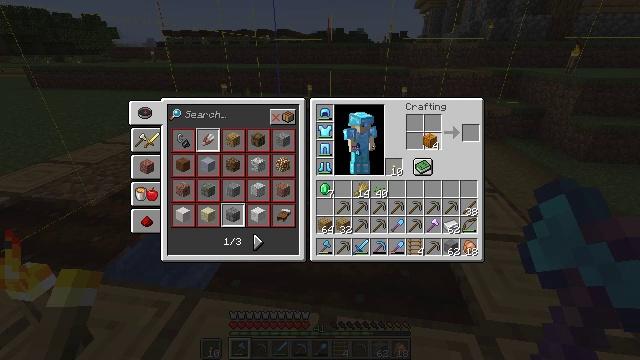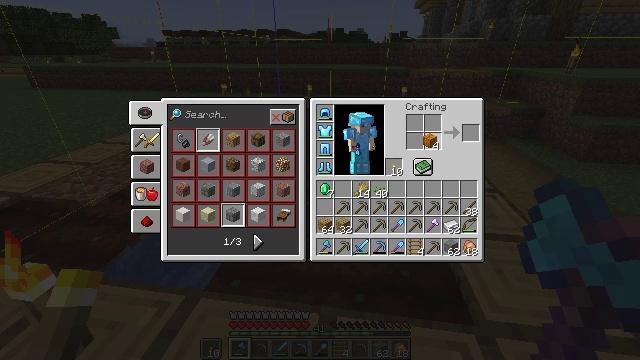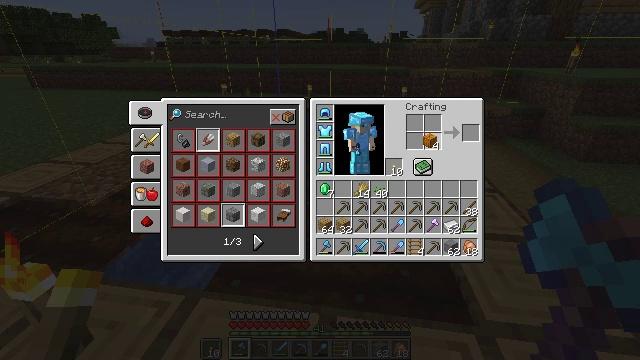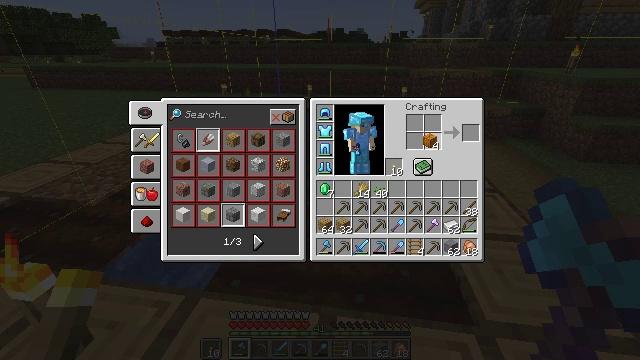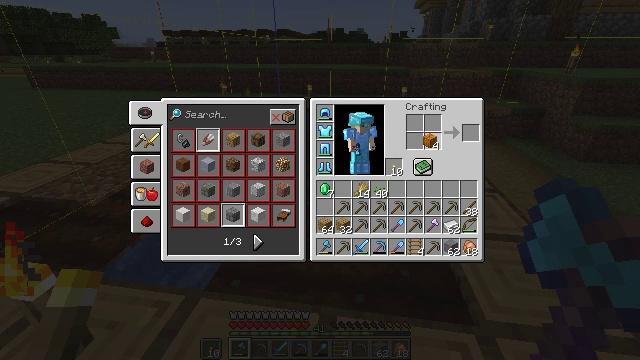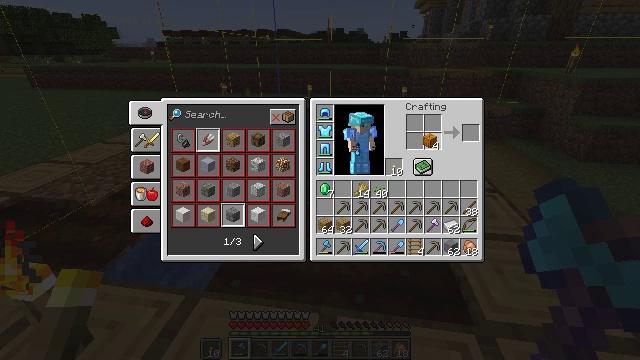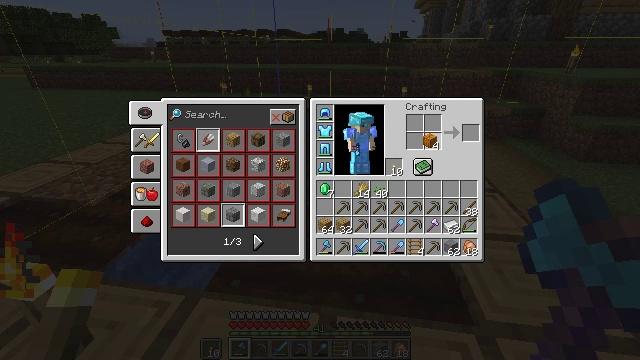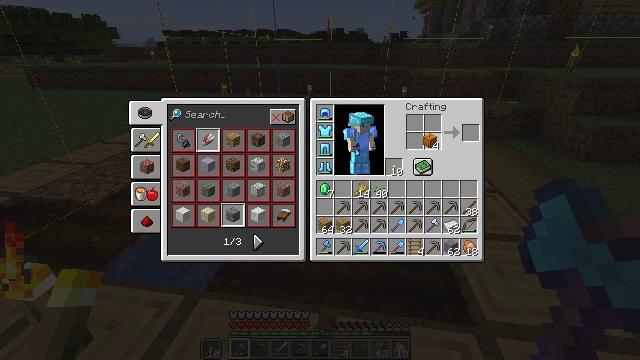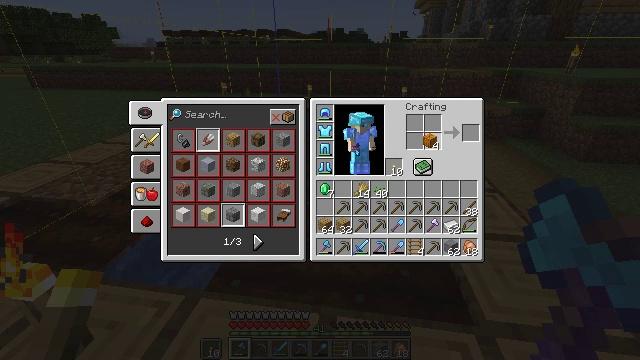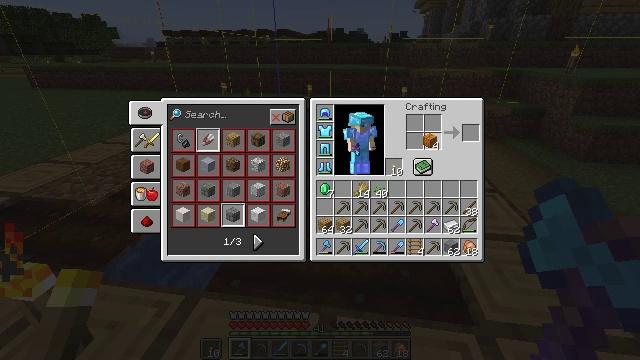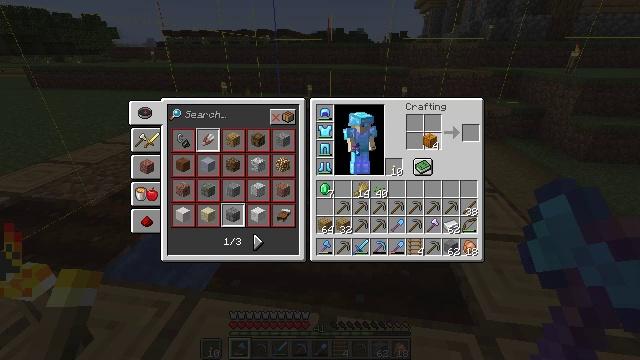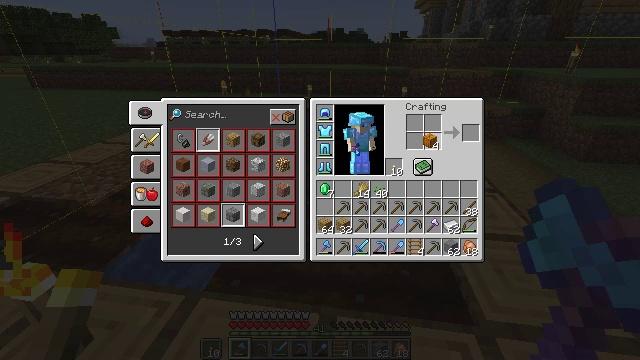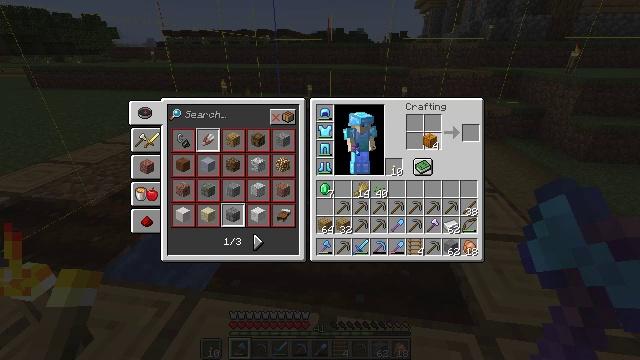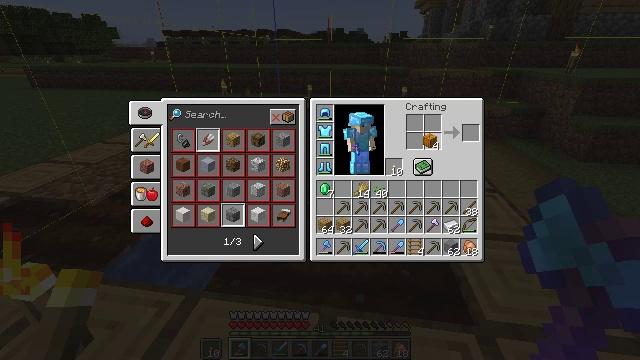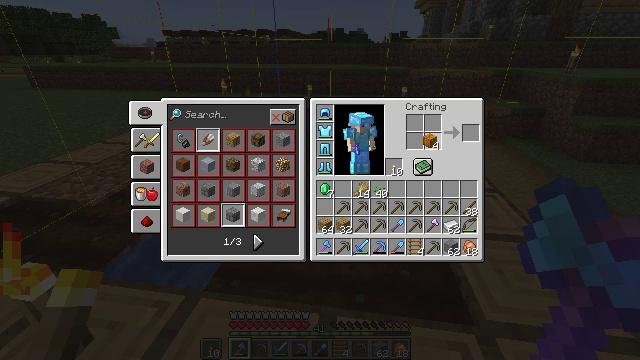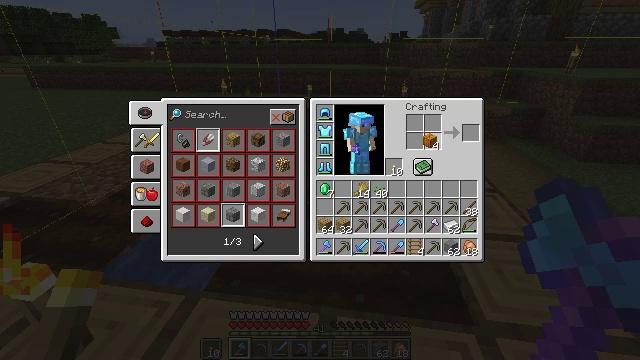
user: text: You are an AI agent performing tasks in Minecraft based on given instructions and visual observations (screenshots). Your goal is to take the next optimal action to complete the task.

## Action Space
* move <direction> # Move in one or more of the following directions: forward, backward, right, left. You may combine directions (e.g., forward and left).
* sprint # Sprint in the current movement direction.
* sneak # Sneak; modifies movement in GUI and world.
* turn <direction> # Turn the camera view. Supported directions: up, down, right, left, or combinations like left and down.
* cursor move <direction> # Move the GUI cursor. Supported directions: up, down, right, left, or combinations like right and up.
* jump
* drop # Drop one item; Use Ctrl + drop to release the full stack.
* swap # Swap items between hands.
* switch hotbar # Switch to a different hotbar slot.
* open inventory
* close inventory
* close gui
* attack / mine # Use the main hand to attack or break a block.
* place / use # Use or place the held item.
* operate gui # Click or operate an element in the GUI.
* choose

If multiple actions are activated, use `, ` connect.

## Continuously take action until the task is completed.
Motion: motion action
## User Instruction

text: Transform a pumpkin into pumpkin seeds via crafting.
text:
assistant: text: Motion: no_op
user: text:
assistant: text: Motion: no_op
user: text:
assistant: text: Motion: no_op
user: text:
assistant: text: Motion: no_op
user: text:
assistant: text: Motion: no_op
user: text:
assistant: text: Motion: no_op
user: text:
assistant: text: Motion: no_op
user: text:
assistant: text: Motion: no_op
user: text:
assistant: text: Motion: no_op
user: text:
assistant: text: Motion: no_op
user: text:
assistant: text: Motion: no_op
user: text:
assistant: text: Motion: no_op
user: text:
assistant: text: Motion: no_op
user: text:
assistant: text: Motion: no_op
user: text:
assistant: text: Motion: no_op
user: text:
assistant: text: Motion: no_op
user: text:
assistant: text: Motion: no_op
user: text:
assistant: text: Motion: no_op
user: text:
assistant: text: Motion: no_op
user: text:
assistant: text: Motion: no_op
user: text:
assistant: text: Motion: no_op
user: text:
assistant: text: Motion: no_op
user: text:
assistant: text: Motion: no_op
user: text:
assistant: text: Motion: no_op
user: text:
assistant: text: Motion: no_op
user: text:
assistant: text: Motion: no_op
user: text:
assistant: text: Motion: no_op
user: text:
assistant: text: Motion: no_op
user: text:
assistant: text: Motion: no_op
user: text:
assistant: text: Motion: no_op